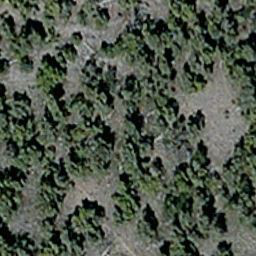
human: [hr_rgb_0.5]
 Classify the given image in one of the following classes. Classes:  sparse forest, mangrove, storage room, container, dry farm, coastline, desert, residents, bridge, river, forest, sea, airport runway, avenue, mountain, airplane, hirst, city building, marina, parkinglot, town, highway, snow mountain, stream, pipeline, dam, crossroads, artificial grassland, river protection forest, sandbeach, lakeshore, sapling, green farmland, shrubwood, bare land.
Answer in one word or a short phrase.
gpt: sparse forest